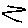
Label: zigzag